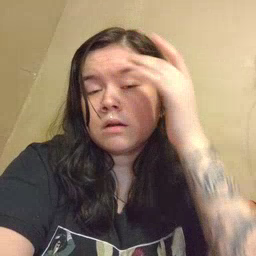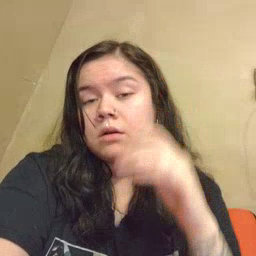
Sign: sick